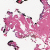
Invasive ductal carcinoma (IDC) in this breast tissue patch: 0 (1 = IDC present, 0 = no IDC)